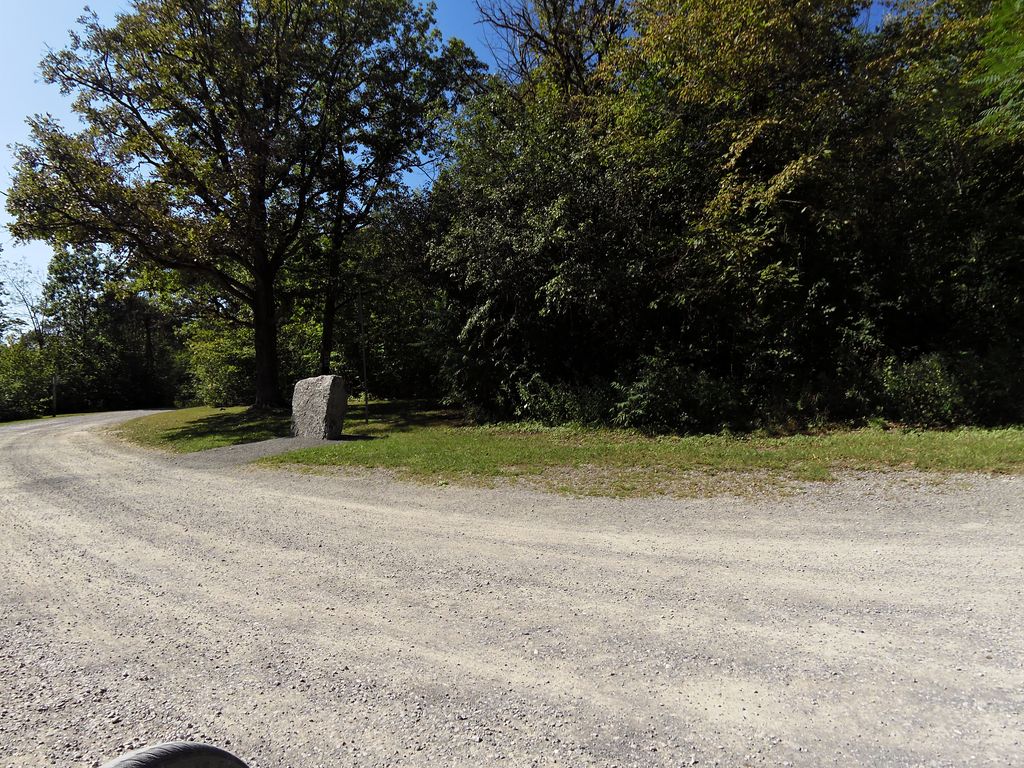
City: ottawa-gatineau